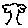
Label: tree